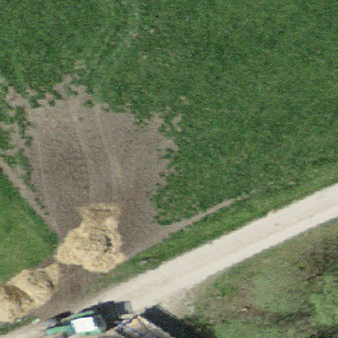
Label: other